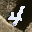
Label: 4